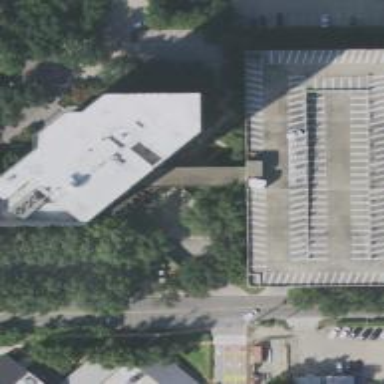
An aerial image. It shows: Office building.